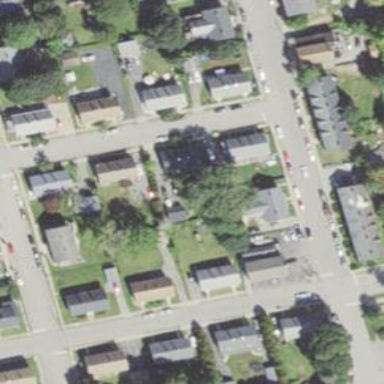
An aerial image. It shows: Residential driveway designated as service road.